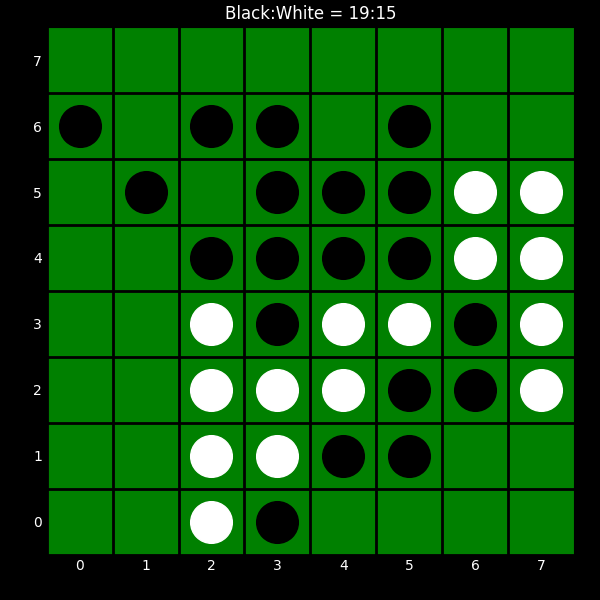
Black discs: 19
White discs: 15